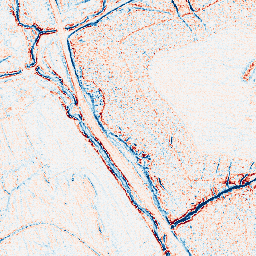
Category: edge_preserving
Decomposition family: anisotropic_diffusion
Decomposition parameters: iterations: 5
kappa: 50
gamma: 0.1
Upsampling method: nearest
Upsampling parameters: scale: 2
Upsampling scale: 2